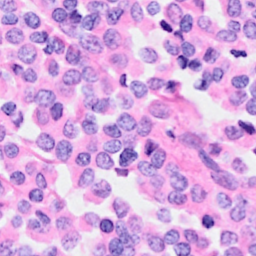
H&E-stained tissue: Breast